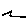
Label: zigzag